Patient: sex F, age 56
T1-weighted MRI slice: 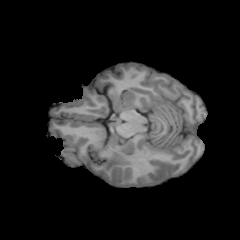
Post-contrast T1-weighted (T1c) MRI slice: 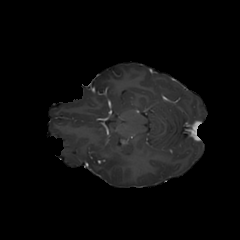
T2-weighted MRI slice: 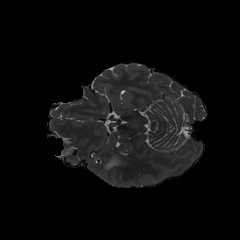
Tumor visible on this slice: yes
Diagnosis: Glioblastoma, IDH-wildtype
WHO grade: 4